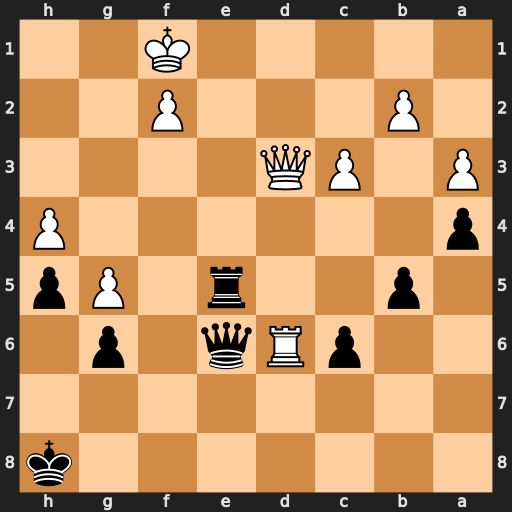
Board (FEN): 7k/8/2pRq1p1/1p2r1Pp/p6P/P1PQ4/1P3P2/5K2
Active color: b
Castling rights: -
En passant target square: -
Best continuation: Re1+ Kg2 Qg4+ Qg3 Qe4+ Qf3 Rg1+ Kxg1 Qxf3